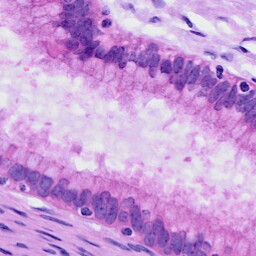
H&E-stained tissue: Cervix